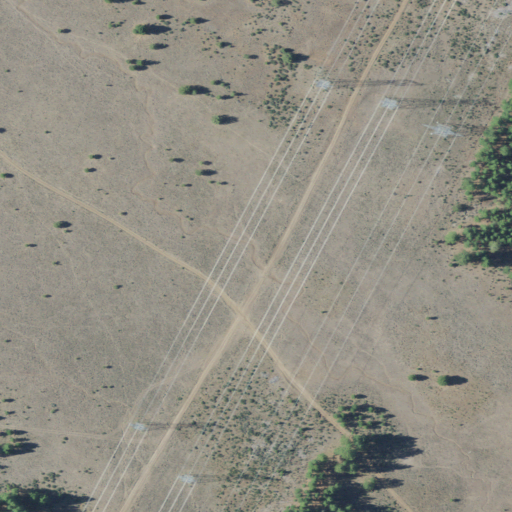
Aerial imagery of plain(s) in Oregon named Coyote Flat containing shrub, evergreen forest, and grassland